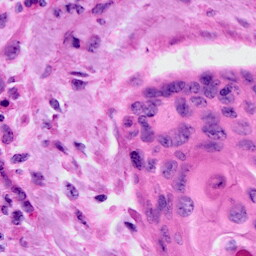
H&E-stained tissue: Cervix